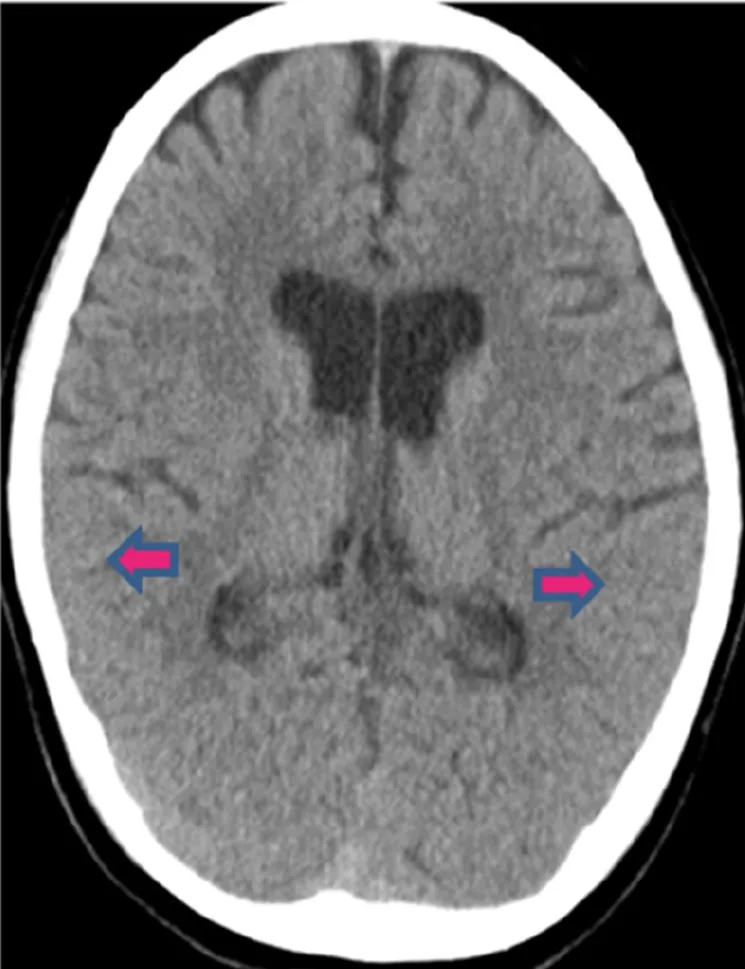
Brain CT scan of the ME patient. The CT scan revealed cerebral edema with sulcal effacement.
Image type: radiology (ct)